Question: I have a Responsive Header I have created that half works.
In Google Chrome it adds extra spacing when the window is shrunk and in FireFox is doesn't allow grayscale effects. I would like to remove that spacing and allow grayscale hover.

This is the difference between the two.
URL is <URL>
'''
#header {
min-height: 310px;
margin: 0px;
padding: 0px;
-webkit-background-size: cover;
-moz-background-size: cover;
-o-background-size: cover;
background-size: cover;
width: 100%;
}
.home-header {
min-height: 310px;
background-image: url('http://hdwallpapercollection.com/wp-content/uploads/2013/08/roma-city-wallpaper.jpg');
background-repeat: no-repeat;
background-position: 0% -150;
-webkit-filter: grayscale(100%);
-moz-filter: grayscale(100%);
-o-filter: grayscale(100%);
-ms-filter: grayscale(100%);
filter: grayscale(100%);
-o-transition:.5s;
-ms-transition:.5s;
-moz-transition:.5s;
-webkit-transition:.5s;
/* ...and now for the proper property */
transition:.5s;
}
.home-header:hover {
-webkit-filter: grayscale(0%);
-moz-filter: grayscale(0%);
-o-filter: grayscale(0%);
-ms-filter: grayscale(0%);
filter: grayscale(0%);
}
'''
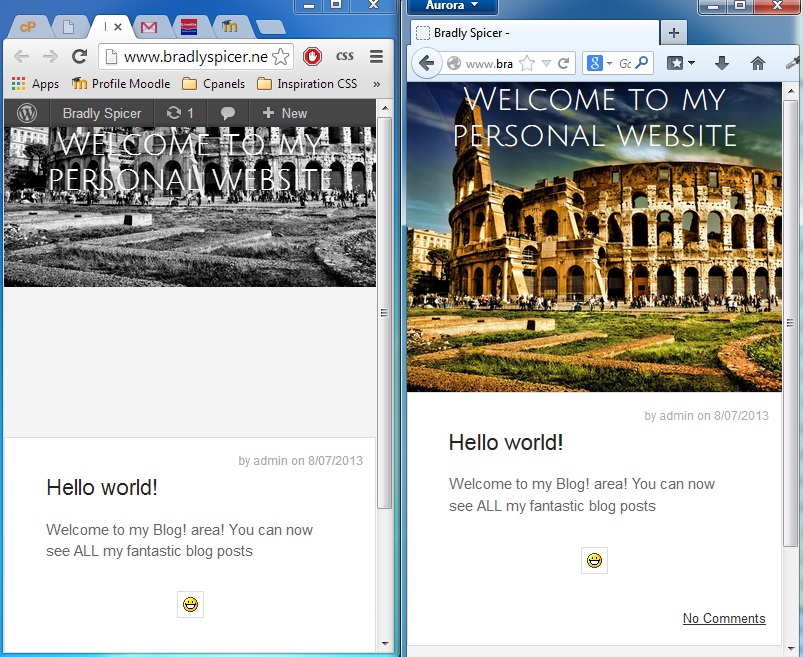
Answer: '''
#header{
background-position:initial;
}
'''
It's because initially your 'background-position' was set to '0% -150' so it was making space between it.
'''
.home-header{
filter: url("data:image/svg+xml;utf8,<svg xmlns='http://www.w3.org/2000/svg'><filter id='grayscale'><feColorMatrix type='matrix' values='0.3333 0.3333 0.3333 0 0 0.3333 0.3333 0.3333 0 0 0.3333 0.3333 0.3333 0 0 0 0 0 1 0'/></filter></svg>#grayscale"); /* Firefox 3.5+ */
filter: grayscale(100%);
}
'''
It's because now firefox grayscale their images using svg inside filter.